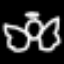
Label: angel